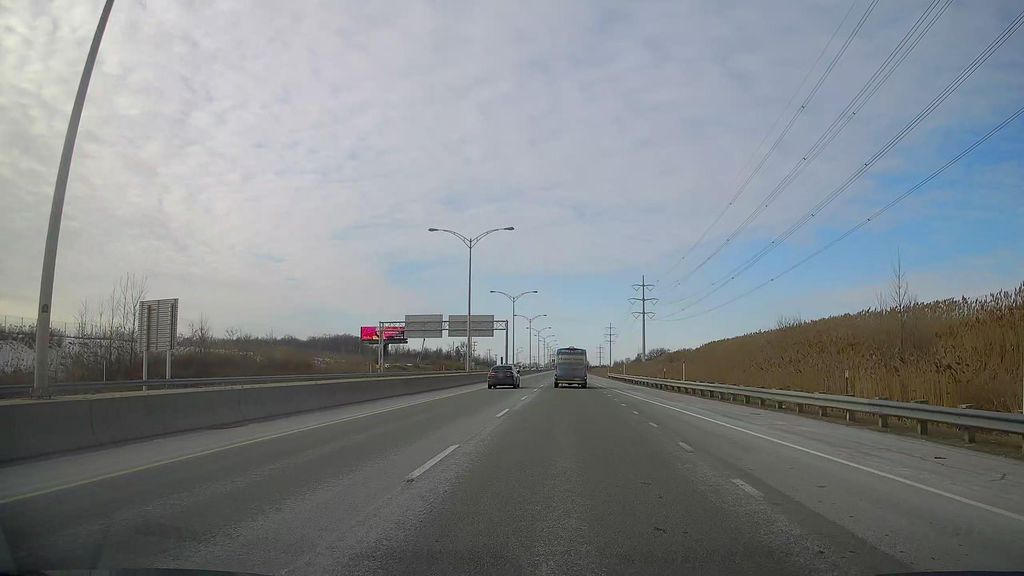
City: montreal